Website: bh-photo
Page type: address-validator
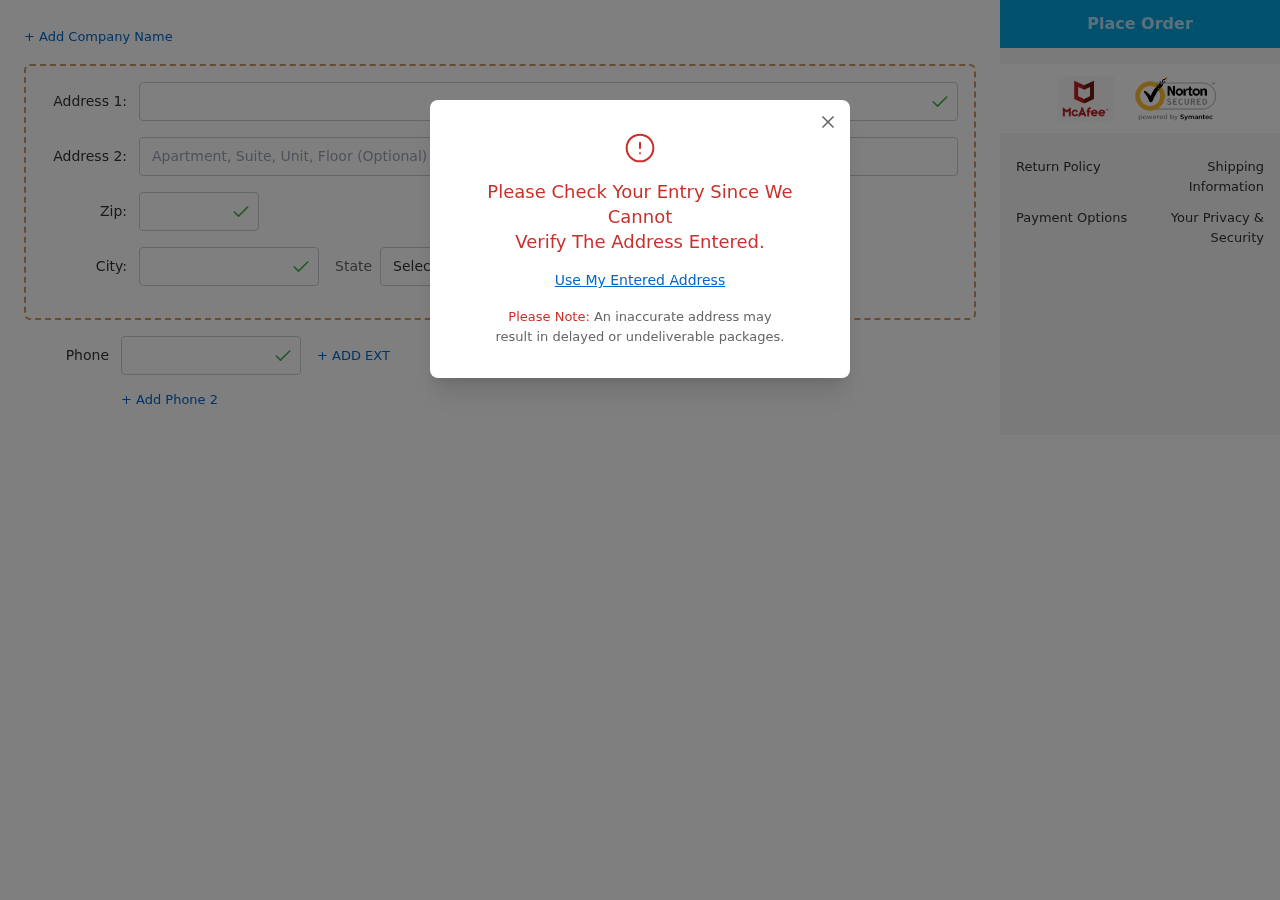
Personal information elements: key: PII_CITY
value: Fitzgeraldchester
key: PII_PHONE
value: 5512938979
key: PII_POSTCODE
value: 29377
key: PII_STATE_ABBR
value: CO
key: PII_STREET
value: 14111 Maynard Mall
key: PII_STREET2
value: Suite 481